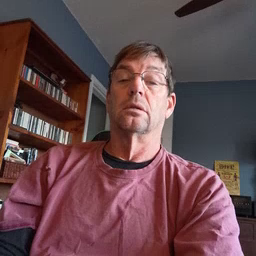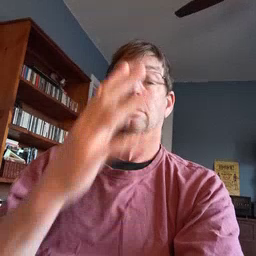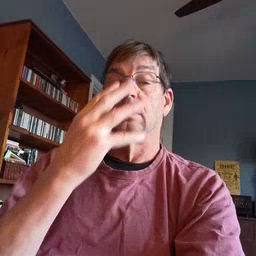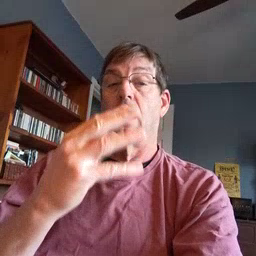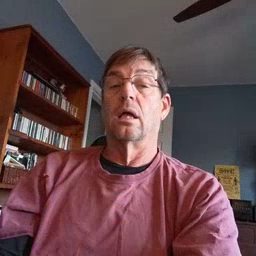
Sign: sad